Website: home-depot
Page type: delivery-shipping
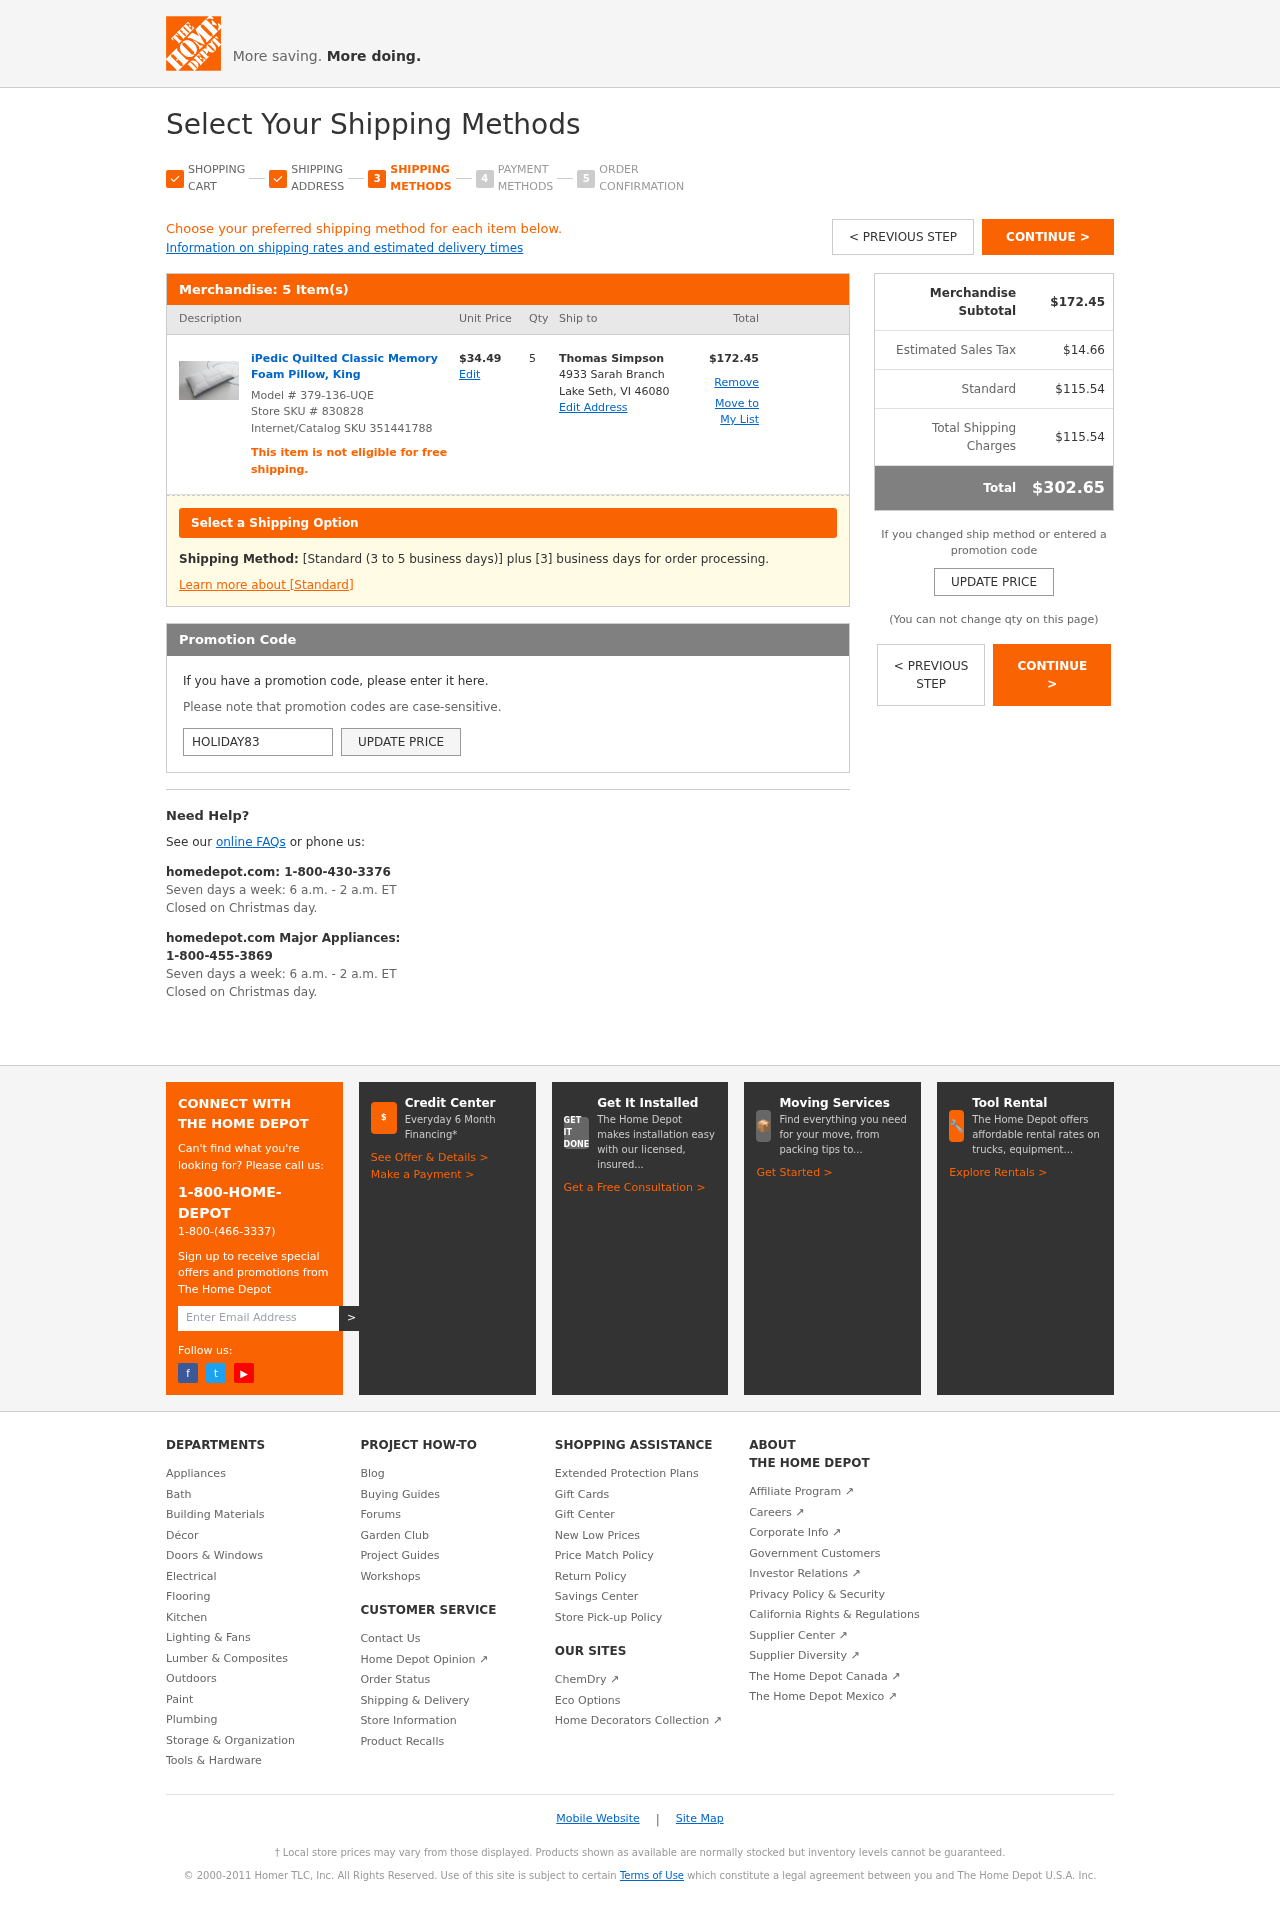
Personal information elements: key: PII_CITY_STATE_ZIP
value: Lake Seth, VI 46080
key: PII_FULLNAME
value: Thomas Simpson
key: PII_PROMO_CODE
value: HOLIDAY83
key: PII_STREET
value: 4933 Sarah Branch
Product elements: key: PRODUCT1_NAME
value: iPedic Quilted Classic Memory Foam Pillow, King
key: PRODUCT1_PRICE
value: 34.49
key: PRODUCT1_QUANTITY
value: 5
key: PRODUCT_MODEL_NUMBER
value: Model # 379-136-UQE
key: PRODUCT1_LINE_TOTAL
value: $172.45
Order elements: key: ORDER_NUM_ITEMS
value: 5 Item(s)
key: ORDER_SUBTOTAL
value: $172.45
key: ORDER_TAX
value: $14.66
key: ORDER_SHIPPING_COST
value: $115.54
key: ORDER_SHIPPING_TOTAL
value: $115.54
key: ORDER_TOTAL
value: $302.65
Other elements: key: STORE_SKU
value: Store SKU # 830828
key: INTERNET_SKU
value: Internet/Catalog SKU 351441788